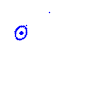
Particle: proton